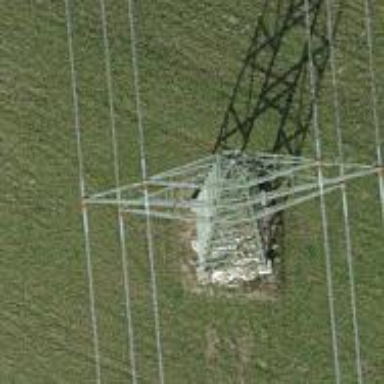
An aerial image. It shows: Power line is depicted.